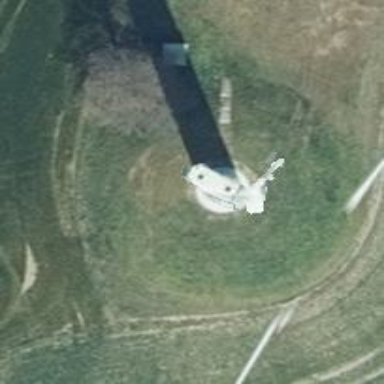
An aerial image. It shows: Wind-powered generator.